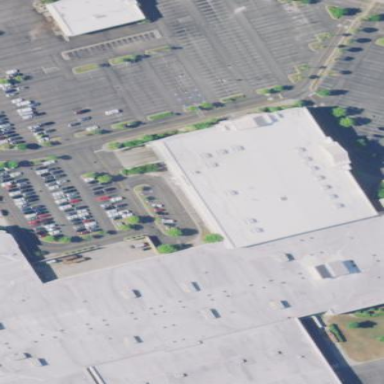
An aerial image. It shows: Department store.